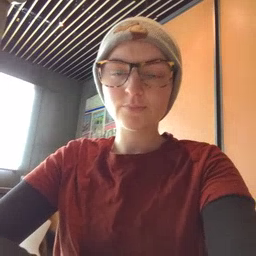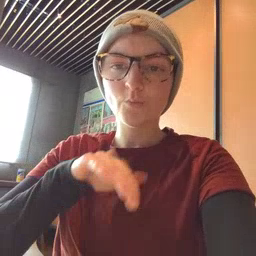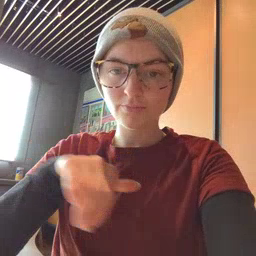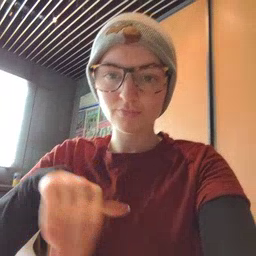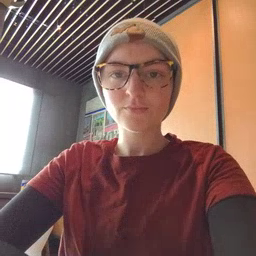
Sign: pool